Aerial crown-view tile of a tropical tree (Barro Colorado Island, Panama), acquired 20241216:
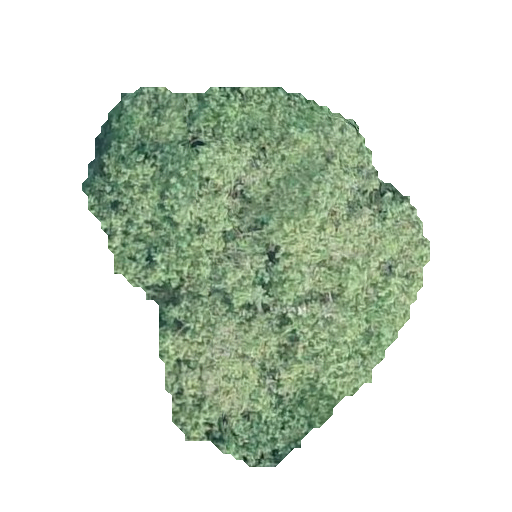
Species: Hieronyma alchorneoides
GBIF accepted scientific name: Hieronyma alchorneoides
Crown area: 128.171 m²